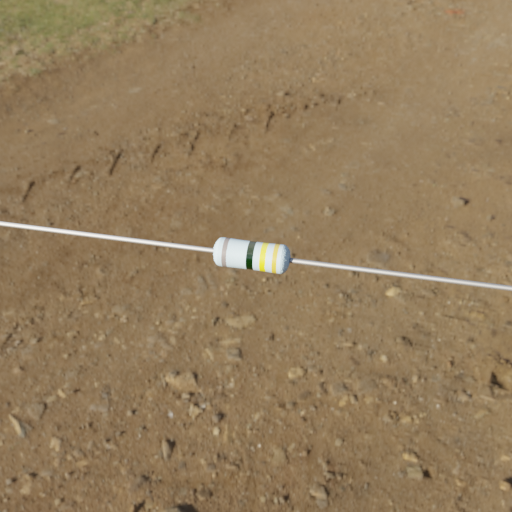
Resistor colour bands (in order): gray, black, yellow, gold